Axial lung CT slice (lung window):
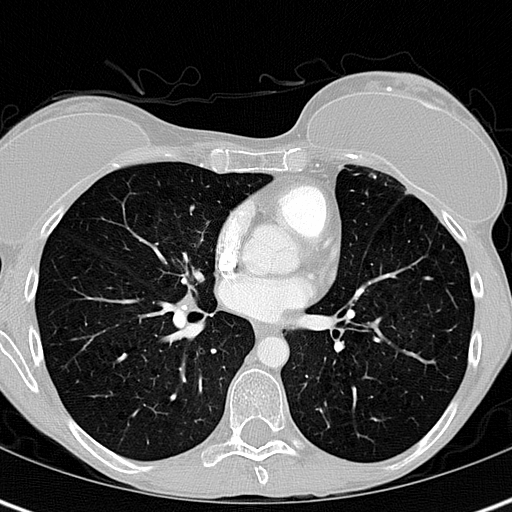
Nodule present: no